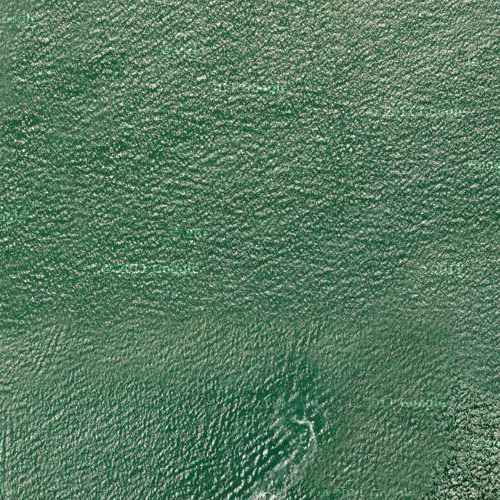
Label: sydney